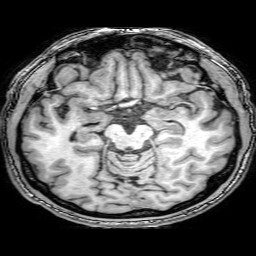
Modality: T1w
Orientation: coronal
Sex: male
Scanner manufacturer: philips
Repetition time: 0.008332 s
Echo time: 0.00389 s